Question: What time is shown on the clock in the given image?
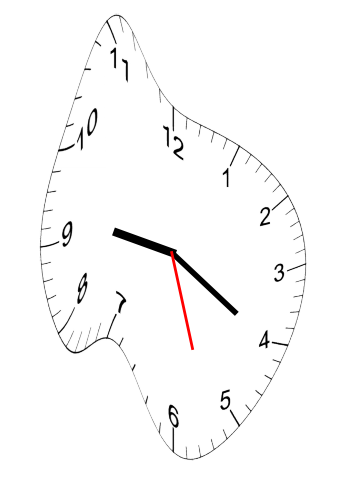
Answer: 09:20:27